Question: I'm currently building an event management system using PHP and MySQL. I use sessions to manage the user who is logged in, and currently have three tables; users, events and notes.
The idea is that each event has its details (anyone can add events and edit them) and each user then has personal notes that only they see on the 'Event's List' page.
I have personal notes working for each user, however, if another user has entered notes for that event I get a duplicate output of the event (duplicates a number of times, depending on how many other users notes there are). I know the way I'm doing it is possibly incorrect or not standardised, but any help in getting me there would be appreciated.
Here is the MySQL query:
'''
SELECT
id,
events.event_name,
events.event_date,
events.event_time,
events.event_location,
events.event_price,
events.event_description,
events.event_tickets,
events.event_shared_notes,
notes.event_id,
notes.user_id,
notes.notes_text
FROM events LEFT JOIN notes ON events.id = notes.event_id
WHERE DATEDIFF(event_date,NOW()) >= 0
ORDER BY event_date ASC, event_time ASC;
'''
Here is a snippet of the code used to put it into a table:
'''
<?php foreach($rows as $row): ?>
<tr>
<td><?php echo $row['id']; ?></td> <!-- htmlentities is not needed here because $row['id'] is always an integer -->
<td><?php echo htmlentities($row['event_name'], ENT_QUOTES, 'UTF-8'); ?></td>
<td><?php echo htmlentities($row['event_date'], ENT_QUOTES, 'UTF-8'); ?></td>
<td><?php echo htmlentities($row['event_time'], ENT_QUOTES, 'UTF-8'); ?></td>
<td><?php echo htmlentities($row['event_location'], ENT_QUOTES, 'UTF-8'); ?></td>
<td> <!-- Your notes -->
<?php
//Checks for comments by the current user (ID)
if ($row['user_id'] == $get_current_user_id) {
echo htmlentities($row['notes_text'], ENT_QUOTES, 'UTF-8');
}
else { //no notes, empty display
} ?>
</td>
<?php endforeach; ?>
'''
And finally an example of how it looks output:

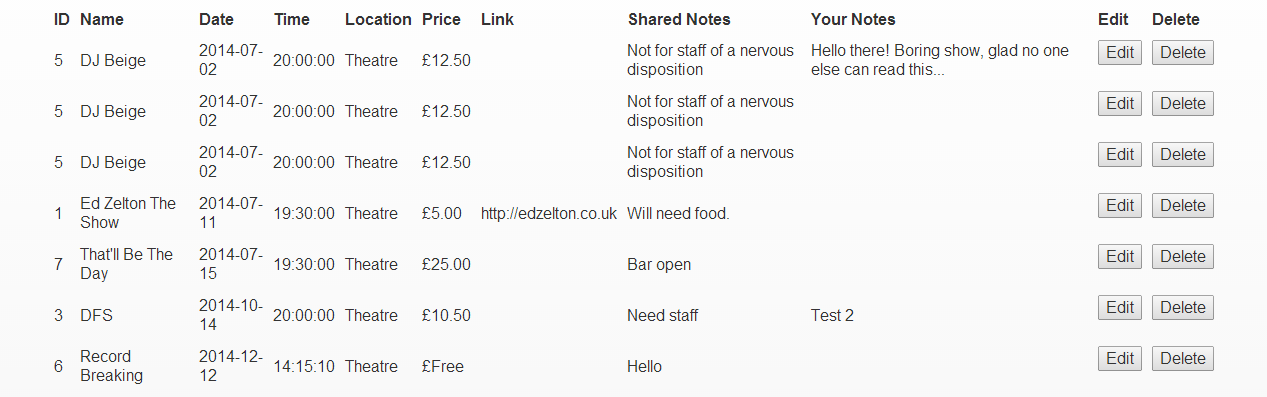
Answer: I think that if you try picturing what your ideal result set looks like, you'll see that there must be duplicate rows from the 'events' table, since it has a one-to-many relationship with 'notes'. The only options I see are:
1. Run an aggregate function on the rows from notes (e.g., COUNT, SUM), grouping by event ID, instead of returning each row. This doesn't seem applicable in your case.
2. Leave your query as-is, and make your client code aware of when the event ID changes as you iterate through the result set.
3. Do the joining logic in your code. So you would first run a single query against events, and then for each result, run another query against notes to find notes with a matching event ID.